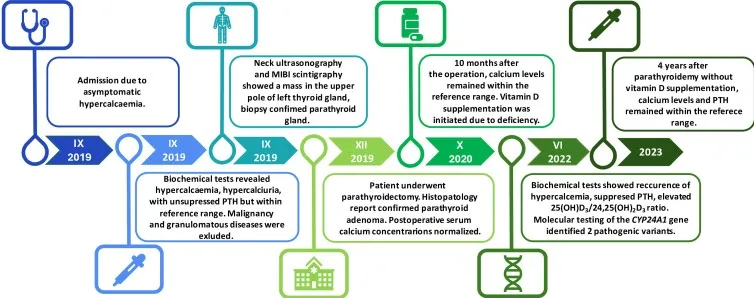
Timeline summarization of the patient's clinical course. Asymptomatic hypercalcaemia was incidentally found in 2019. The same year, primary hyperparathyroidism (PHPT) was diagnosed, and the presence of suspected lesion was confirmed in the imaging studies. The patient underwent parathyroidectomy which led to normocaicaemia. After 10 months, vitamin D supplementation was initiated due to deficiency. In 2022, biochemical tests revealed recurrence of hypercalcaemia with suppressed PTH concentration. After the exclusion of the common causes of PTH-independent hypercalceamia, the presence of two heterozygous loss-of-function mutations in the CYP24A1 gene was confirmed in Next-Generation Sequencing (NGS). After discontinuation of vitamin D supplementation, calcium and PTH concentrations normalized. PTH-parathormone; MIBI -technetium-99m-sestamibi scintigraphy; CYP24A1- cytochrome P450 family 24 subfamily a member 1.
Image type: chart (chart)